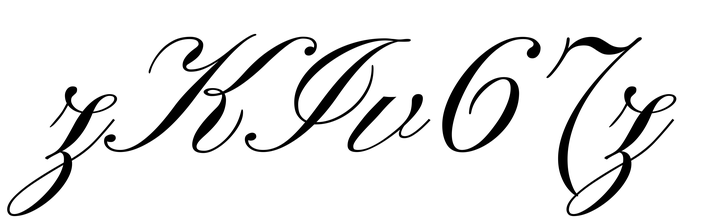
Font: PinyonScript-Regular